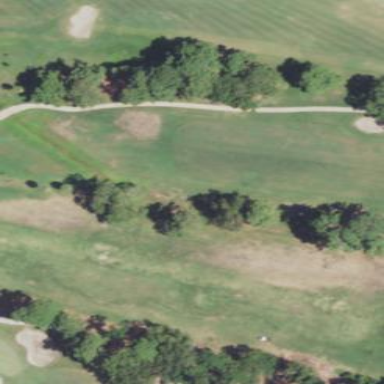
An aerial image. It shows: Driving range for golf on grass.